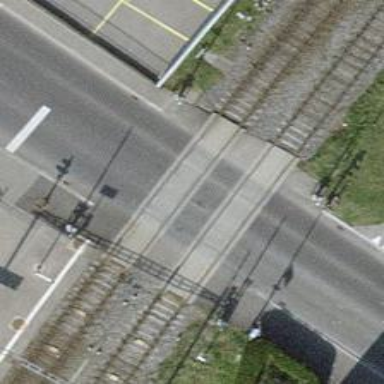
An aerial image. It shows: Level crossing with double half barrier.